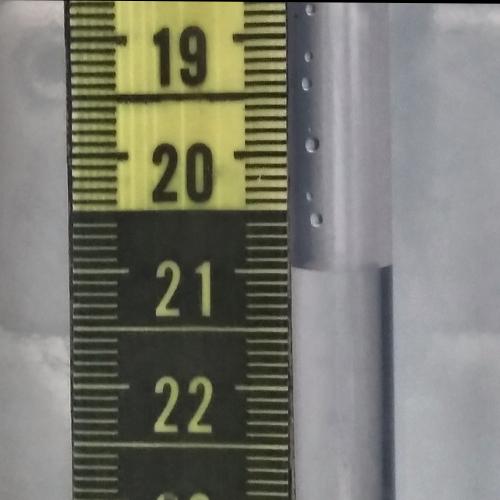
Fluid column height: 21.0 cm